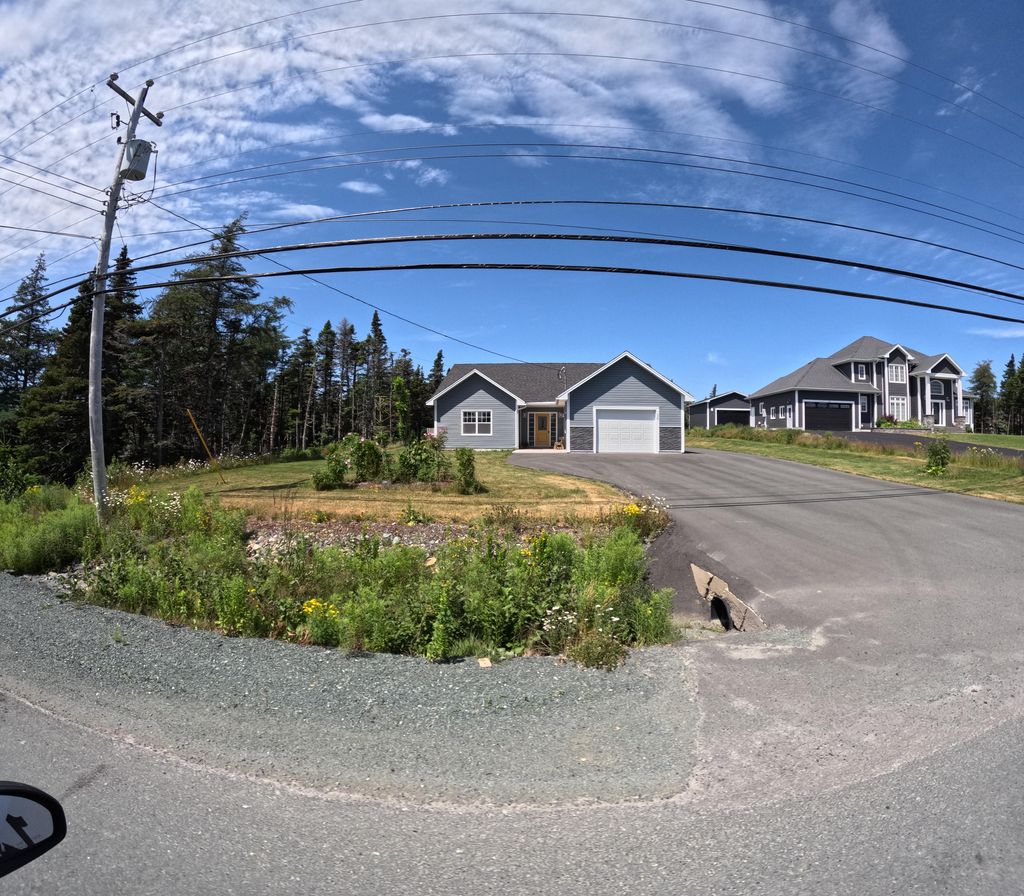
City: st_johns